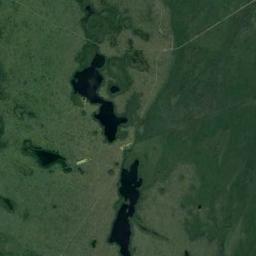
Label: wetland